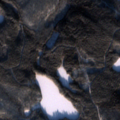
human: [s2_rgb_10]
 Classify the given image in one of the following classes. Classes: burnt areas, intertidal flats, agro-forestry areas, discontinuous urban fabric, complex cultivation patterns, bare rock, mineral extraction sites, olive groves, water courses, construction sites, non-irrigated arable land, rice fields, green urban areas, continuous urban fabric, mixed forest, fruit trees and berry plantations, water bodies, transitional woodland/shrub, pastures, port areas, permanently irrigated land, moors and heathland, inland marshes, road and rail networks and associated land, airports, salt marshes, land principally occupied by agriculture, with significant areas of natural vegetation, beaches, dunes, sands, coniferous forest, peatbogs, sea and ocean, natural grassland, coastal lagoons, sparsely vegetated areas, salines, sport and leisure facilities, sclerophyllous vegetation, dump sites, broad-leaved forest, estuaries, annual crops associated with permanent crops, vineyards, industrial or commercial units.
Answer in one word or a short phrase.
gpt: coniferous forest